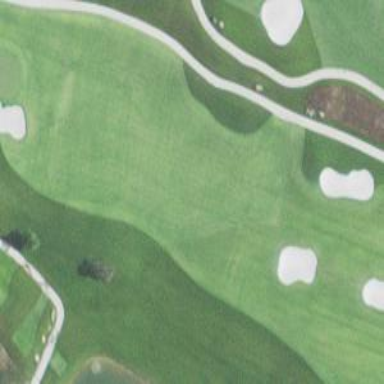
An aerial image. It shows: View of golf hole.